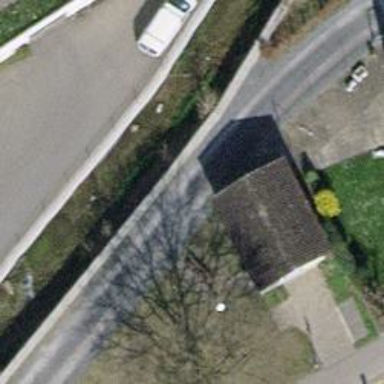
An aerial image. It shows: Brown bench in the vicinity.